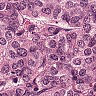
Metastatic tissue present: yes